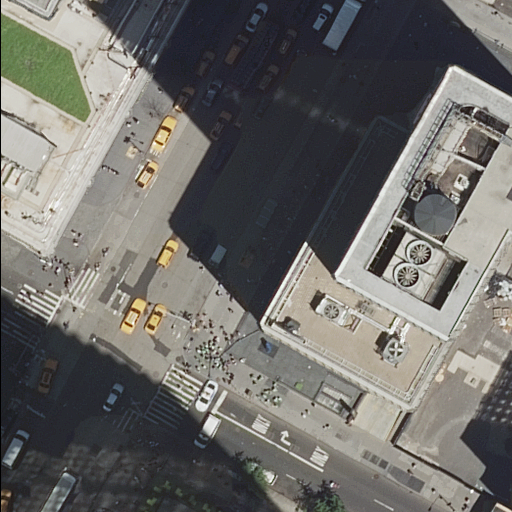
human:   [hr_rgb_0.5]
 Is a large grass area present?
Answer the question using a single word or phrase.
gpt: no

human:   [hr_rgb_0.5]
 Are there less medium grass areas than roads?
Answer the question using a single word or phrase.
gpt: yes

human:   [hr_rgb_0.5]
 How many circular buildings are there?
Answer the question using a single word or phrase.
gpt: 0

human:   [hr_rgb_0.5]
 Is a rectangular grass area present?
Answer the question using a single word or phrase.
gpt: yes

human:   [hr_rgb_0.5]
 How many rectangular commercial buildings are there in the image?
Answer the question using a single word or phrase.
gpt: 0

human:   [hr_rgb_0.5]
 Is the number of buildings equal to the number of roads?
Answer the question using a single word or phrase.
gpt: no

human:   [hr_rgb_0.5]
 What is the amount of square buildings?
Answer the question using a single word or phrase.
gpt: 0

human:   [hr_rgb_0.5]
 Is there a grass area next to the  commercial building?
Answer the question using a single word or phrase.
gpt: yes

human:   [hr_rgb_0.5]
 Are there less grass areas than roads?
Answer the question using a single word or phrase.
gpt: yes

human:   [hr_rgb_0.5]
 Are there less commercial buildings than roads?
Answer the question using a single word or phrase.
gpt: yes

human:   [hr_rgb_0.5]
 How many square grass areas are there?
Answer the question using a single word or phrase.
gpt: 0

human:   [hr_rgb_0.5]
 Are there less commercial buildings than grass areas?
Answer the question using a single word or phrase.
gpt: no

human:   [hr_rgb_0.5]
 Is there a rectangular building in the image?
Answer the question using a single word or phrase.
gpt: yes

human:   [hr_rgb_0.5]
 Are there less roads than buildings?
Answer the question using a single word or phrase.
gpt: no

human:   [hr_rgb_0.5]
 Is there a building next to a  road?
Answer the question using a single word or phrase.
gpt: yes

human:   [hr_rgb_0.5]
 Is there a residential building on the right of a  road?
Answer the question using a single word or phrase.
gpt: no

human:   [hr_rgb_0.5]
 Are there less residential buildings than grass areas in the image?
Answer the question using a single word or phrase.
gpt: no

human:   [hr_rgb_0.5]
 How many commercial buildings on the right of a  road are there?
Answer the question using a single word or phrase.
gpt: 1

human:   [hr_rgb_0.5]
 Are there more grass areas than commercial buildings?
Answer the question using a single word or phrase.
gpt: no

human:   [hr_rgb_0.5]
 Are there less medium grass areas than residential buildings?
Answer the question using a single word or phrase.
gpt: yes

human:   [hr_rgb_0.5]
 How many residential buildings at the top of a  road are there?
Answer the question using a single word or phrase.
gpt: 1

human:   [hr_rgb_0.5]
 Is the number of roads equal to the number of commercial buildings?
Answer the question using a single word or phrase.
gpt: no

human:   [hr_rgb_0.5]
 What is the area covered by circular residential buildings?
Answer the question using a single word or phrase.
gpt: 0m2

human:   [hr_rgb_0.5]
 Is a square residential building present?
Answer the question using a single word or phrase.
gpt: no

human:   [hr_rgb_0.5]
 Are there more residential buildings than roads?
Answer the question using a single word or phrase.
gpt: no

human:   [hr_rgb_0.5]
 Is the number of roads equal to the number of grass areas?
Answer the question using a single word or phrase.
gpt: no

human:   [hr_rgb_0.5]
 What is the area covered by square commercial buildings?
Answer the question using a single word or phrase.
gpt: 0m2

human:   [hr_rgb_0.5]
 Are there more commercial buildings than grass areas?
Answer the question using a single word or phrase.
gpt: no

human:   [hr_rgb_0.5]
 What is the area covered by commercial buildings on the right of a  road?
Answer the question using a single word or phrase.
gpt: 331m2

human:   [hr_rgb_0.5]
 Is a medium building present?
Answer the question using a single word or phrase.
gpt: yes

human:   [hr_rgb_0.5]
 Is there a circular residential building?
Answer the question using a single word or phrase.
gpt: no

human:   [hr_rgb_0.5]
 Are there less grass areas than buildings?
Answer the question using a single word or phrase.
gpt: yes

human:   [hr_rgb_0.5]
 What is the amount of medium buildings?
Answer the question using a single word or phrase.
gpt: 2

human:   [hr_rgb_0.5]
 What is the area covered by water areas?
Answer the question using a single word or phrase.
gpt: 0m2

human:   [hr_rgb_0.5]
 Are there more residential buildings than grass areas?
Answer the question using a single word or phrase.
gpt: no

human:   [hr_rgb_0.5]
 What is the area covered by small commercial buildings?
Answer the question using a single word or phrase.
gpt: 0m2